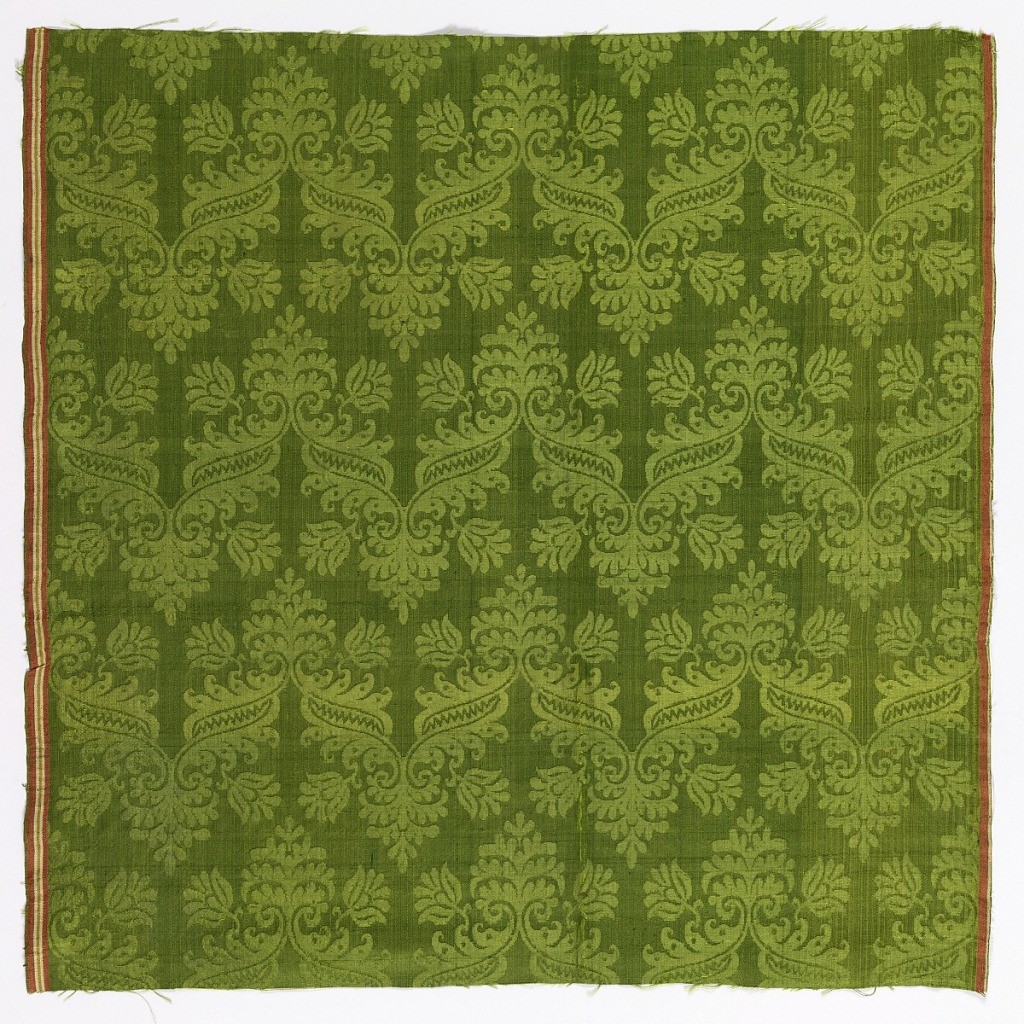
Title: Textile
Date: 17th century
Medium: silk Technique: 4&1 satin damask; warp float face of the satin for background
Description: Length of green damask with rows of a zigzag pattern with a leaf or flower at the apex of each change in angle.  Red, white and yellow warp strip at each side.